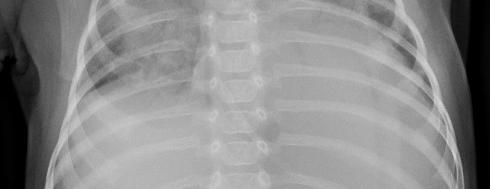
Diagnosis: PNEUMONIA